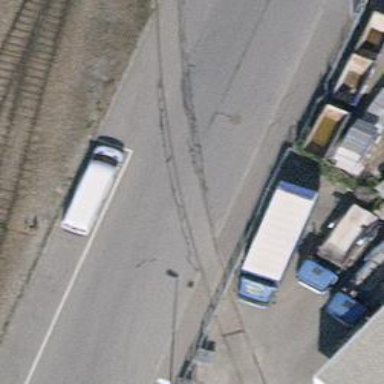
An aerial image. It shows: Level crossing along the railway.